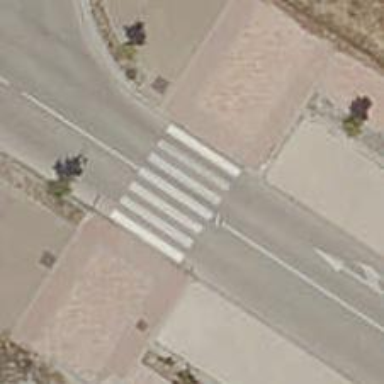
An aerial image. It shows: Zebra crossing on the road.